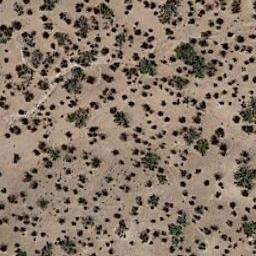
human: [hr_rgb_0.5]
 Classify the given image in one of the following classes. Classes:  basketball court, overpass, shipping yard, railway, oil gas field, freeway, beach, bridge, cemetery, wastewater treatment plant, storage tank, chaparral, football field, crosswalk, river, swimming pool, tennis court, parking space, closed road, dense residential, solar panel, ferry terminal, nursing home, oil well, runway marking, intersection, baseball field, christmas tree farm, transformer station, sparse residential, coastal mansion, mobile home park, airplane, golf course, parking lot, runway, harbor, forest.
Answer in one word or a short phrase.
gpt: chaparral